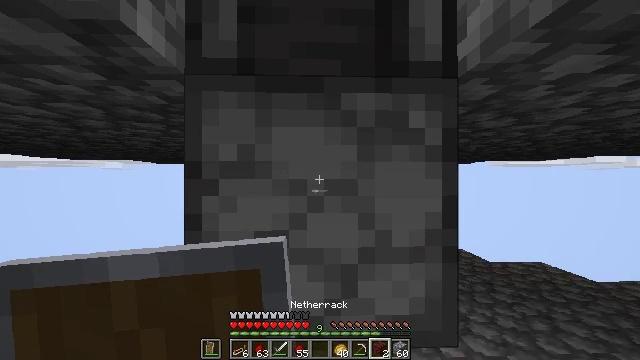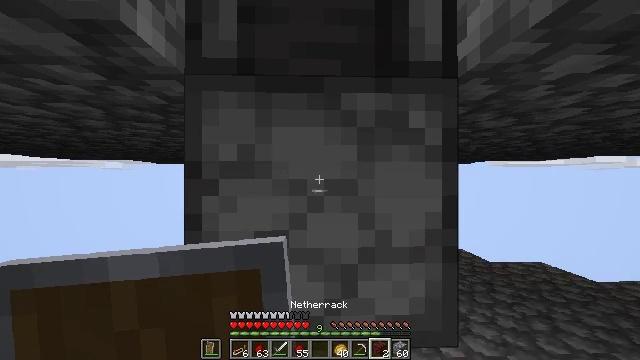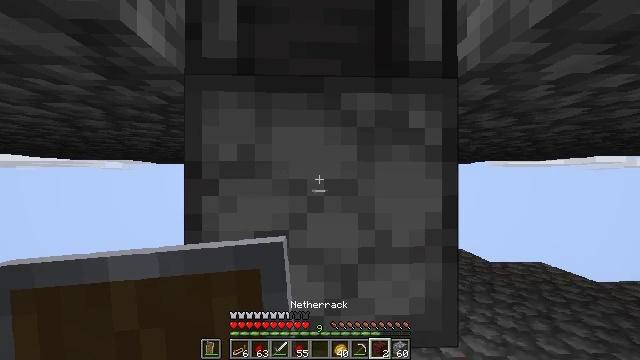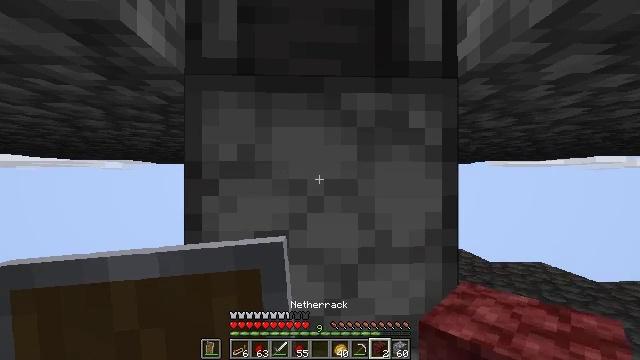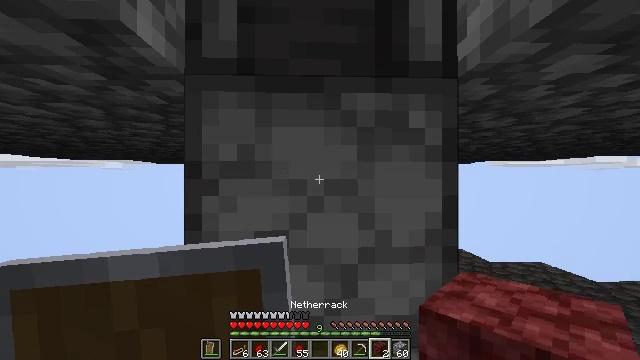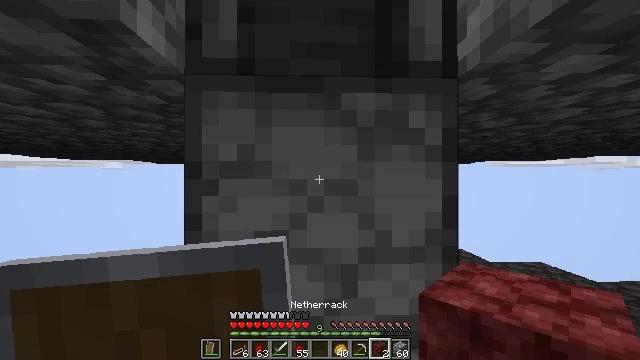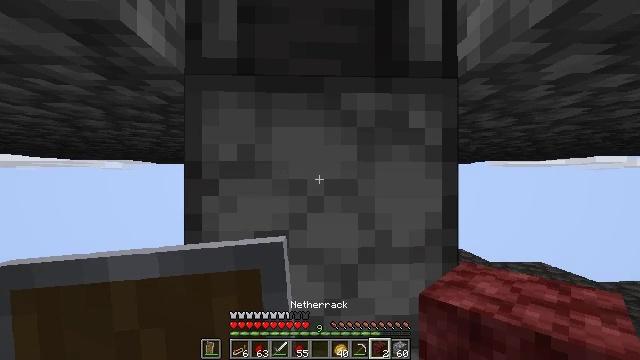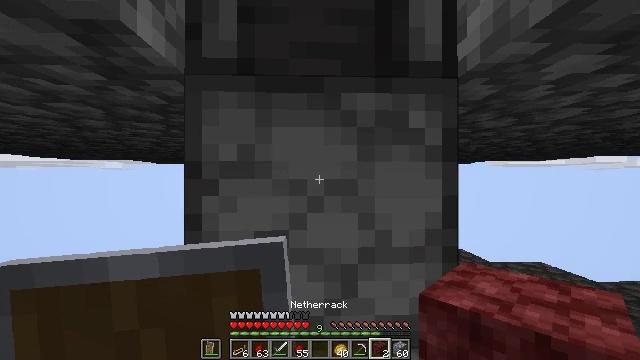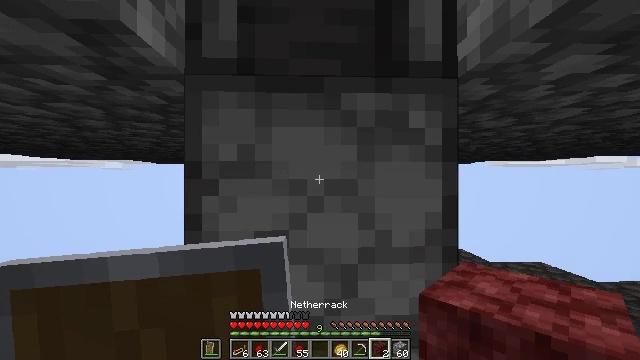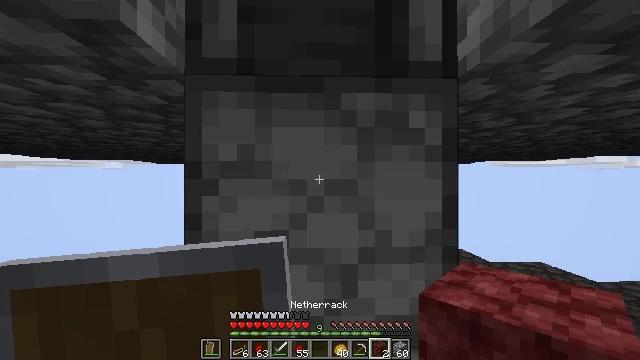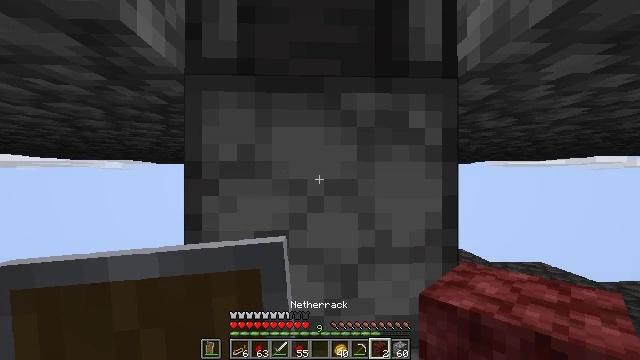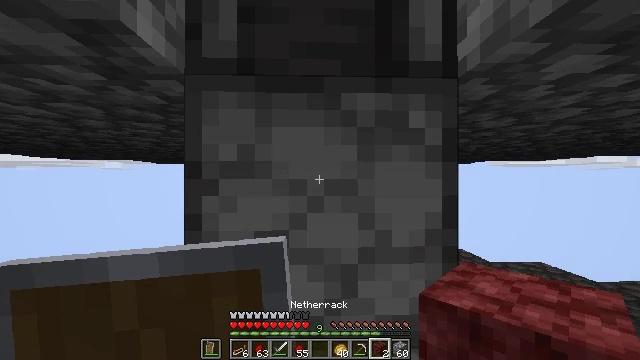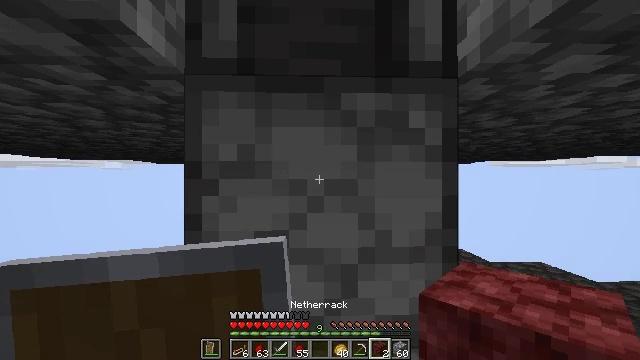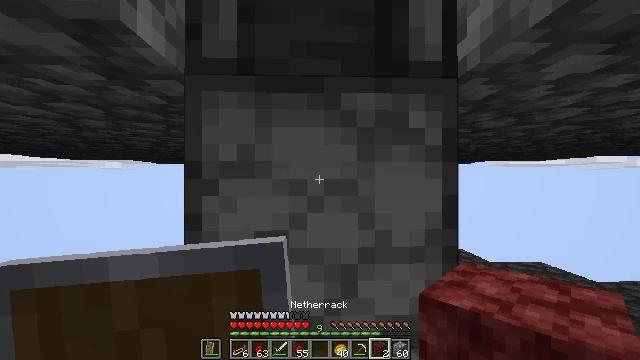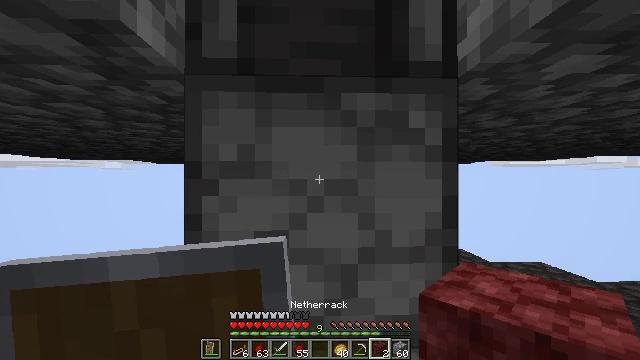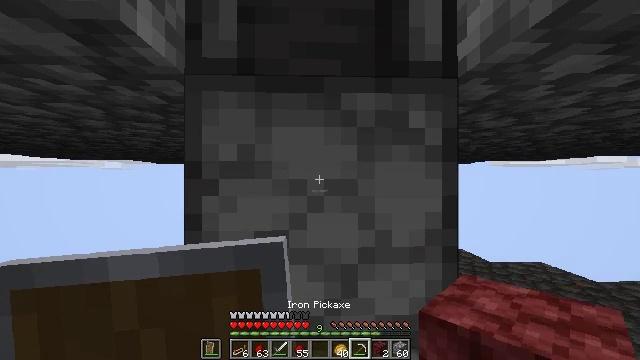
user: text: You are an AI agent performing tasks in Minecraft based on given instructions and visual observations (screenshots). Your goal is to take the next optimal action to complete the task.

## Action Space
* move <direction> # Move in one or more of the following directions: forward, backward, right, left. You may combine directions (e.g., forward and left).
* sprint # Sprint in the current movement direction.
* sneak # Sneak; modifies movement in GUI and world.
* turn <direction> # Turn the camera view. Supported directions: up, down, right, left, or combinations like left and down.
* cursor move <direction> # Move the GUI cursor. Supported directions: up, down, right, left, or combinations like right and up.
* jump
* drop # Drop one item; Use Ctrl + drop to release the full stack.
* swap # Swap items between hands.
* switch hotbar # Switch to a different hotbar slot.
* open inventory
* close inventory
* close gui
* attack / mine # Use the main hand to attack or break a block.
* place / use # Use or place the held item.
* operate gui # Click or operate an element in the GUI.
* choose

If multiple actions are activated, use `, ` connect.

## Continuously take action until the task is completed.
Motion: motion action
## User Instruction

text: Remove the dispenser from its place.
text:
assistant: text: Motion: no_op
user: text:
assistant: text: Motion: no_op
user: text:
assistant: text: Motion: no_op
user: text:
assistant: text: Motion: no_op
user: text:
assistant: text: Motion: no_op
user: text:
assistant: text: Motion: no_op
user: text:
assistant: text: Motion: no_op
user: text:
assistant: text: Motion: no_op
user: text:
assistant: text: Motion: no_op
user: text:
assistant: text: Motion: no_op
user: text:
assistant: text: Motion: no_op
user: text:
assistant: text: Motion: no_op
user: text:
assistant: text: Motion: no_op
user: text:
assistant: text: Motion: no_op
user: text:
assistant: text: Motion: no_op
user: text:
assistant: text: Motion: no_op
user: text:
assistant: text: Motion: no_op
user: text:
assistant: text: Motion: no_op
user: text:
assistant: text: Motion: no_op
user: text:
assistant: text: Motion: no_op
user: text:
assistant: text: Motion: no_op
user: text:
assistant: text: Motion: no_op
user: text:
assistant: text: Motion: no_op
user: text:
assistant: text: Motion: no_op
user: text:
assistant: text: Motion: no_op
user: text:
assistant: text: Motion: no_op
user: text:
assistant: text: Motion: no_op
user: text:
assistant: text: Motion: no_op
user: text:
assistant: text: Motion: no_op
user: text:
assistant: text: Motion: no_op